Aerial crown-view tile of a tropical tree (Barro Colorado Island, Panama), acquired 20250512:
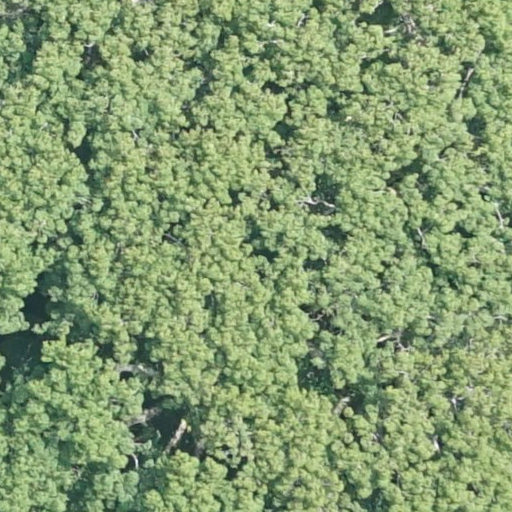
Species: Ceiba pentandra
GBIF accepted scientific name: Ceiba pentandra
Crown area: 1212.123 m²